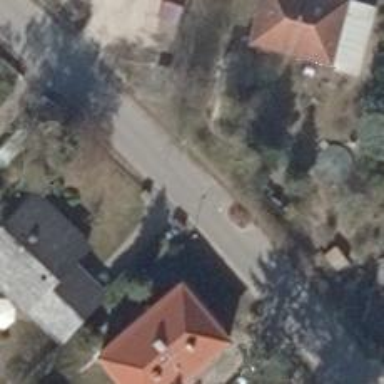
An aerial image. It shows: Driveway.